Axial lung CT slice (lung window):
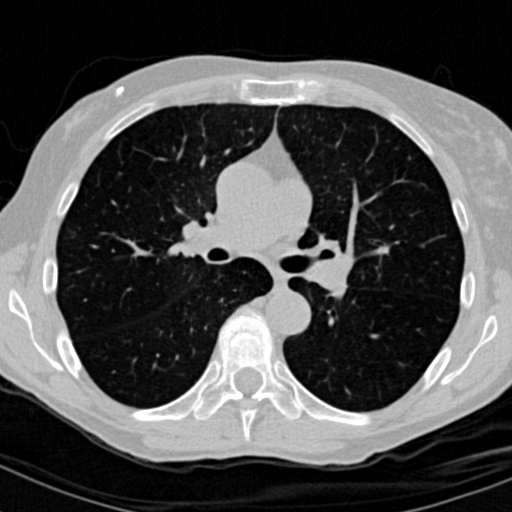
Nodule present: no